Question: I used Xcode's 'Refactor > Rename' command to try and rename a method parameter 'this' in C.
It's claiming 'this' is a "reserved language keyword", but, to the best of my understanding, it is not.
Is this a bug in Xcode? Or am I missing something?

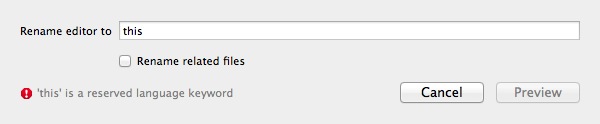
Answer: It's not a reserved word in C99 but in C++98, it is.